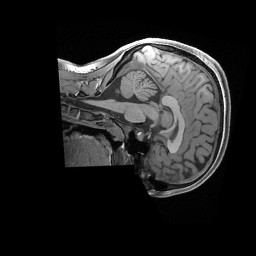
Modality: T1w
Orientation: sagittal
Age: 23
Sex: female
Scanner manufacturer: siemens
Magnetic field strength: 3 T
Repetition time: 2.4 s
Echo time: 0.00228 s